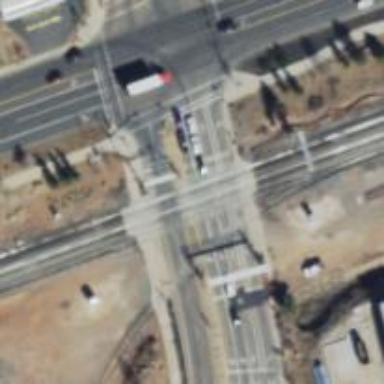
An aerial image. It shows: Crossing for the railway.